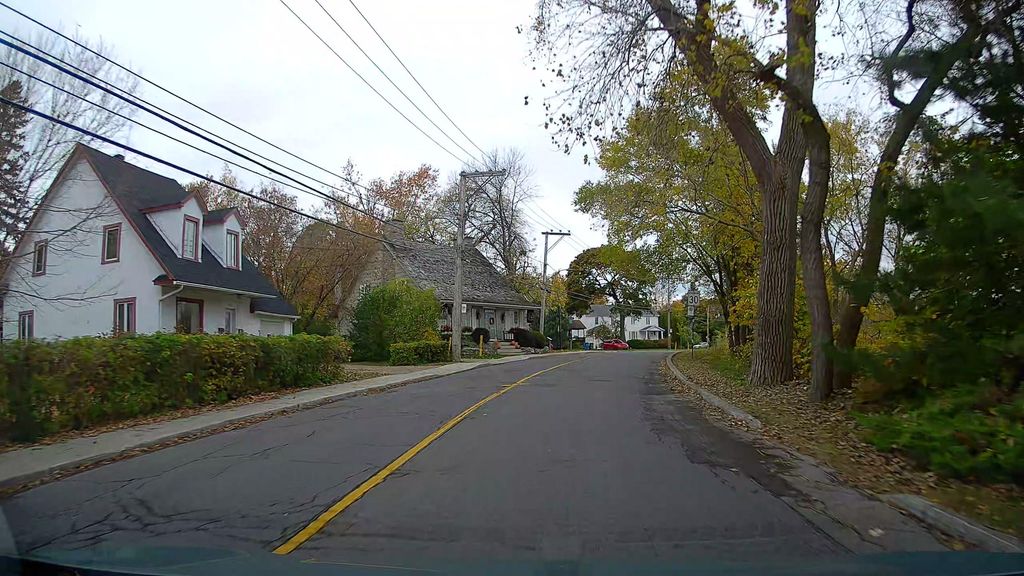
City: montreal